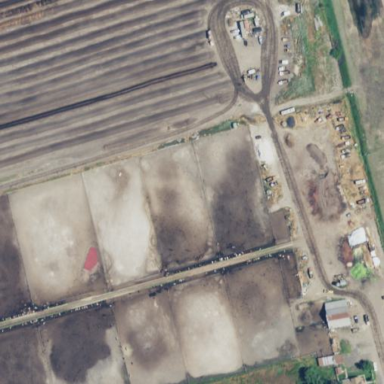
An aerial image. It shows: Farmyard area.